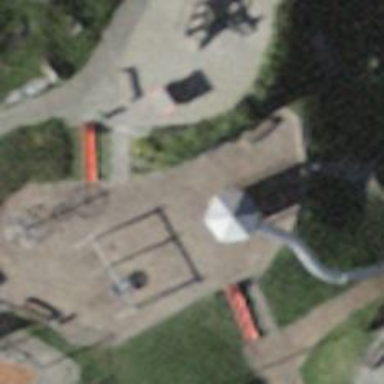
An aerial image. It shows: Playground featuring climbing frame.